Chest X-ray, AP view. Patient: 61 years old, sex M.
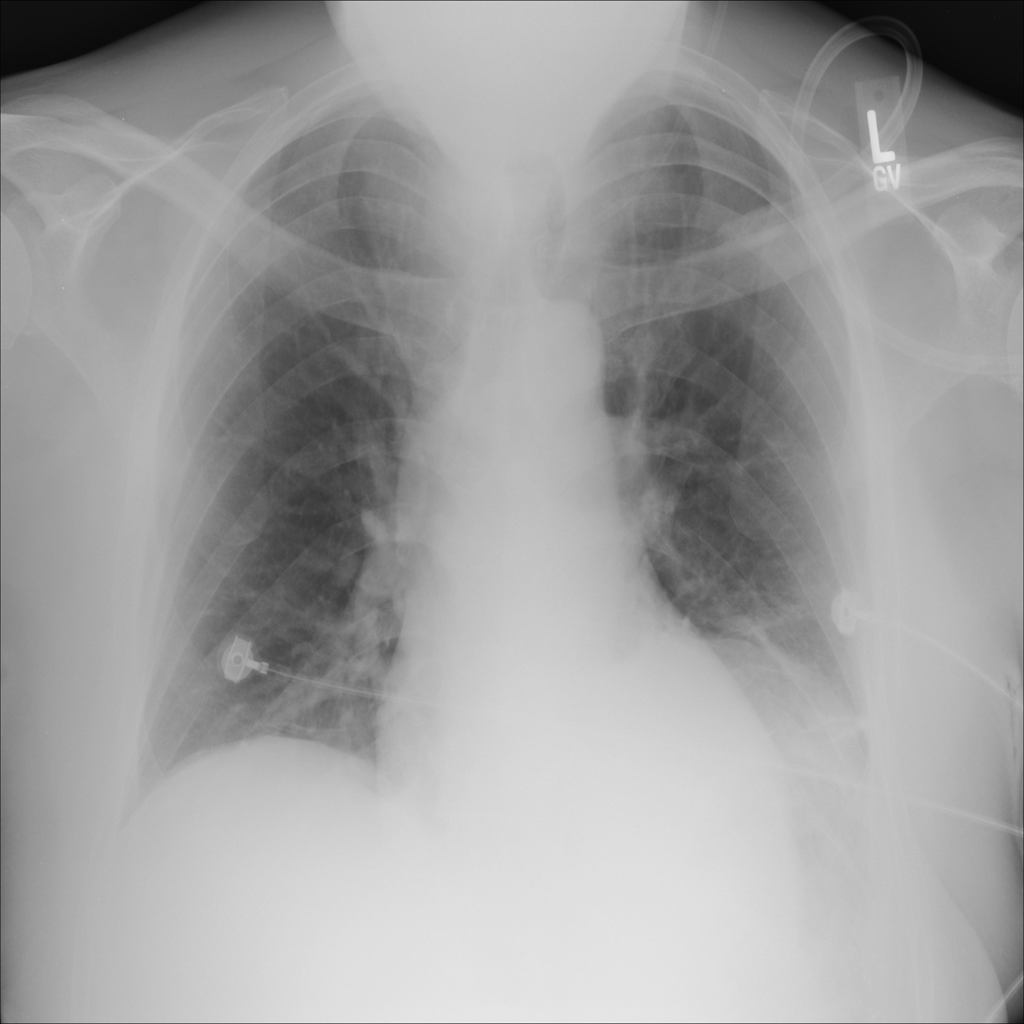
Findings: Atelectasis